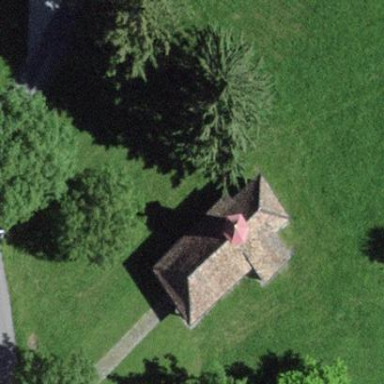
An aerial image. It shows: Chapel that serves as place of worship.